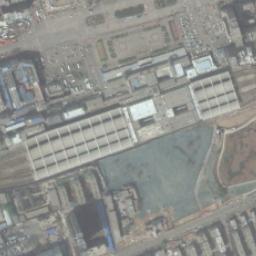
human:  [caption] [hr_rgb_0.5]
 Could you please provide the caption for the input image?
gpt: There are many buildings beside the railway station .

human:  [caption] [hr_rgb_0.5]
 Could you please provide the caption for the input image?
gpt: The railway station has some railways and buildings and some other buildings are next to the railway station .

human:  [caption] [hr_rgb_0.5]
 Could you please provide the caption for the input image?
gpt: The railway station is on the bare land next to some buildings .

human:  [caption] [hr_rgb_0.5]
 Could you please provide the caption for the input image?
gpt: There is a railway station under construction in the suburbs .

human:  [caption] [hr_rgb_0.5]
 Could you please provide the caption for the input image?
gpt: There are some buildings beside the railway station .